Question: I am very new to rails and following a tutorial for RESTful API so let me excuse if it is of not very good quality as I am equally a starter for these kind of terminologies as well.
I created a controller kitten with a command 'rails g controller kitten index'
and in the index method I posted this code -
'''
class KittenController < ApplicationController
def index
require 'open-uri'
kittens = open('http://placekitten.com/')
response_status = kittens.status
response_body = kittens.read[559, 441]
puts response_status
puts response_body
end
end
'''
and un commented 'match ':controller(/:action(/:id))(.:format)'' in 'routes.rb'
When i navigate through this - 'http://localhost:3000/kitten'
this is what i am getting in my browser -
> Kitten#indexFind me in app/views/kitten/index.html.erb
and this in my command line -->

Now my question why it so although i am expecting it in my browser but the cat is shown in command prompt instead of browser ..i am new to rest resource so please excuse if it is a bad one :(
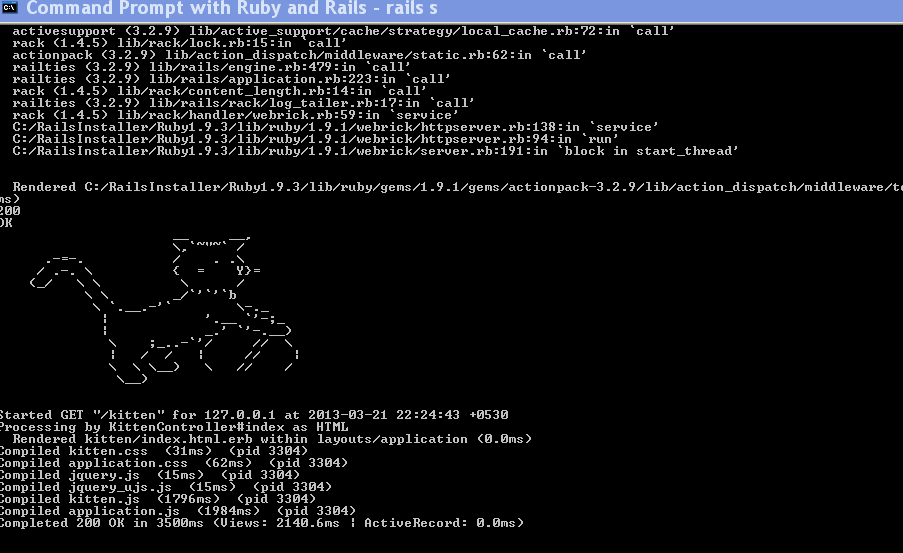
Answer: I don't know what tutorial you're following, but doing this seems like a very odd thing to do for Rails in general and learning RESTful APIs in particular.
Anyway, the 'puts' in your controller outputs text to Ruby's standard out, which is going to be the terminal where the server started. That's why this is appearing in the console rather than in your browser: 'puts' is putting it there.
If you want this to appear in a web page, you'll need to make a view for that controller action. Perhaps following further along your tutorial will get you there: if not, you might want to find a better one.